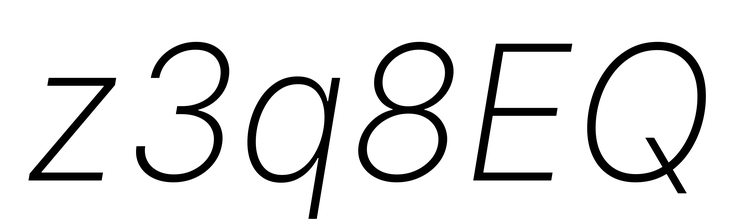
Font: Inter-Italic_ExtraLight_Italic